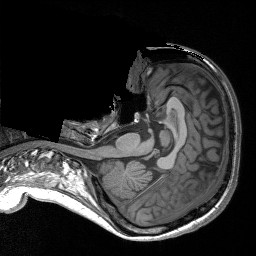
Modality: T1w
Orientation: axial